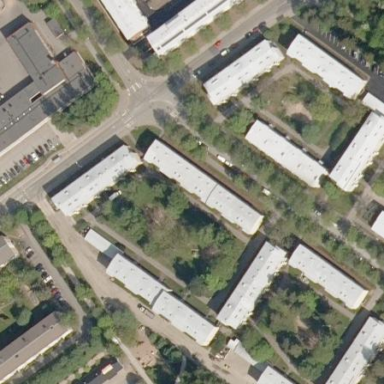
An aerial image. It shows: Image showing building with apartments.